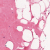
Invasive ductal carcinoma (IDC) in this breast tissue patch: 0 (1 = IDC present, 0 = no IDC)